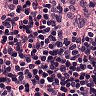
Metastatic tissue present: no